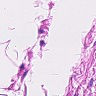
Metastatic tissue present: no